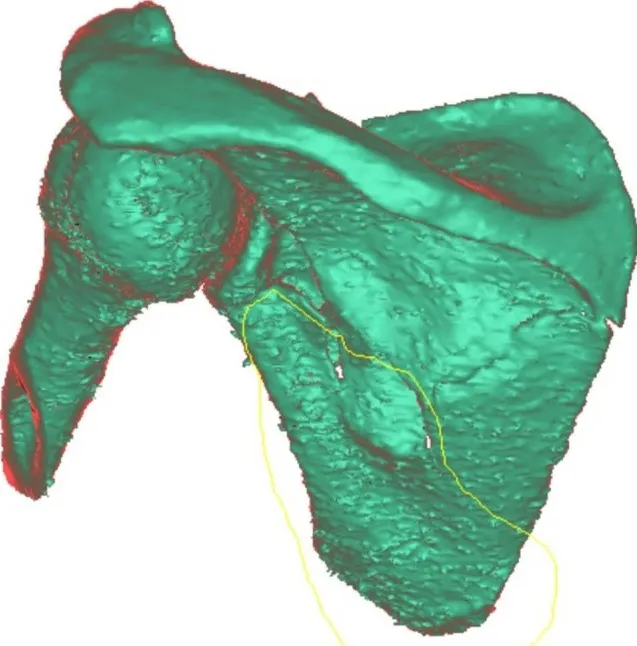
Manual rough delineation of the fracture fragments.
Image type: radiology (ct)